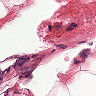
Metastatic tissue present: no